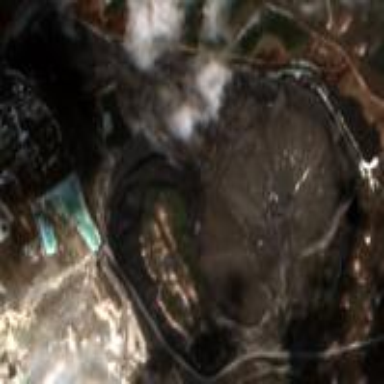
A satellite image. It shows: Landfill area primarily used for mining activities.